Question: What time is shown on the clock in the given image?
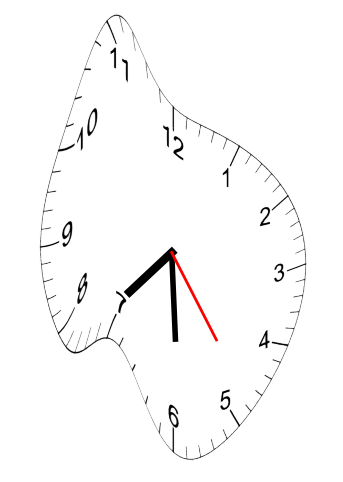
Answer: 07:29:24